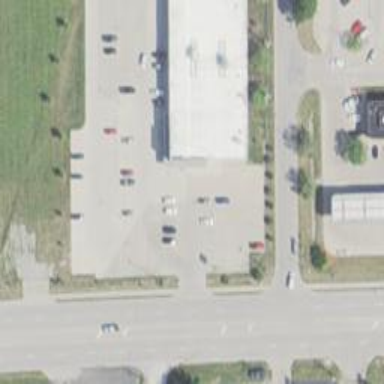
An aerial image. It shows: Supermarket.